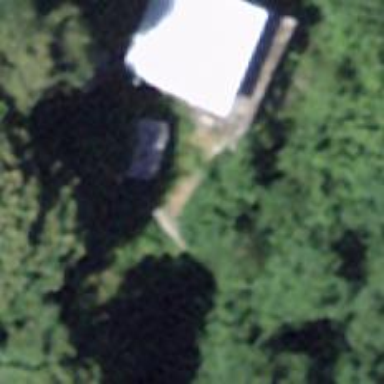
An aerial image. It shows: Cabin is depicted in the image.